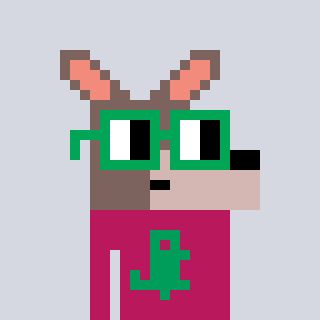
a pixel art character with square green glasses, a kangaroo-shaped head and a darkpink-colored body on a cool background